Question: I have a design that I want to translate to html/css with twitter bootstrap.
I know how to do everything except the header. What would be the best solution to make this in twitter bootstrap? I can slice all the images, ... .
This is an image of the header:

Does somebody know the best solution to make this in twitter bootstrap? (I am using the standard grid system)
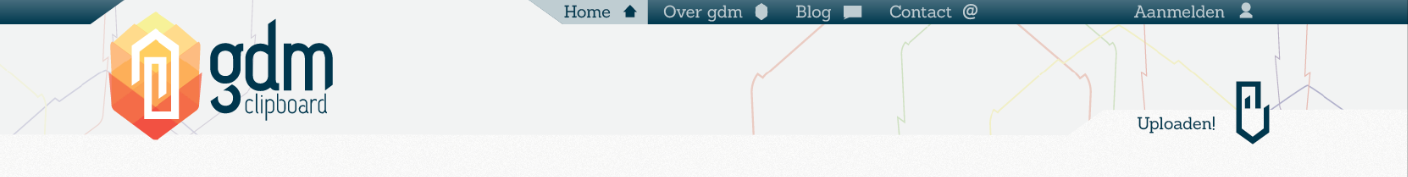
Answer: This should get you started.
'''
<div class="container">
<div class="row">
<div class="span7"></div>
<div class="span1">Home</div>
<div class="span1">Over gdm</div>
<div class="span1">Contact</div>
<div class="span1"></div>
<div class="span1">Aanmelden</div>
</div>
<div class="row">
<div class="span6">
<img src="?" alt="gdm clipboard" />
</div>
<div class="span4"></div>
<div class="span2">
Uploaden
</div>
</div>
...
</div>
'''